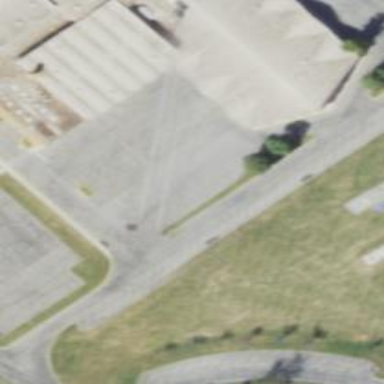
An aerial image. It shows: Parking space.